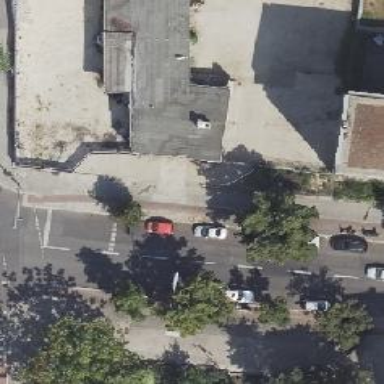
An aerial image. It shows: Building with flat roof.